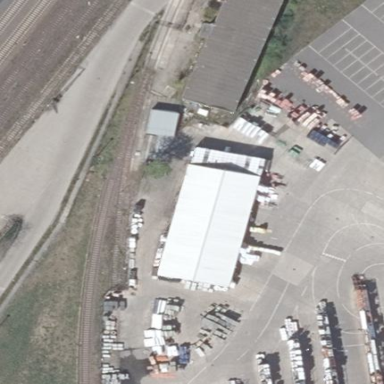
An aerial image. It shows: Warehouse.